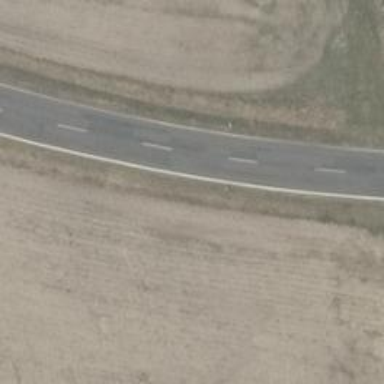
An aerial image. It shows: Secondary road with asphalt surface.